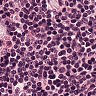
Metastatic tissue present: no